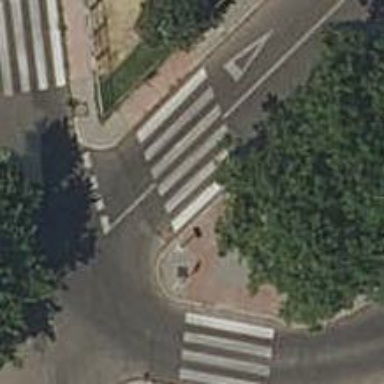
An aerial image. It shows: Uncontrolled zebra crossing on the road.